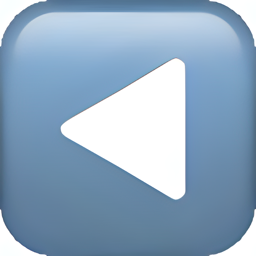
Name: black left pointing triangle
Emoji: ◀
Group: Symbols
Sub-group: av-symbol